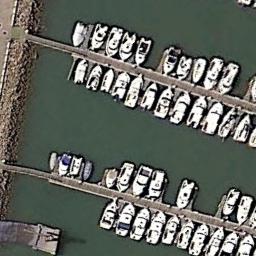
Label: harbor